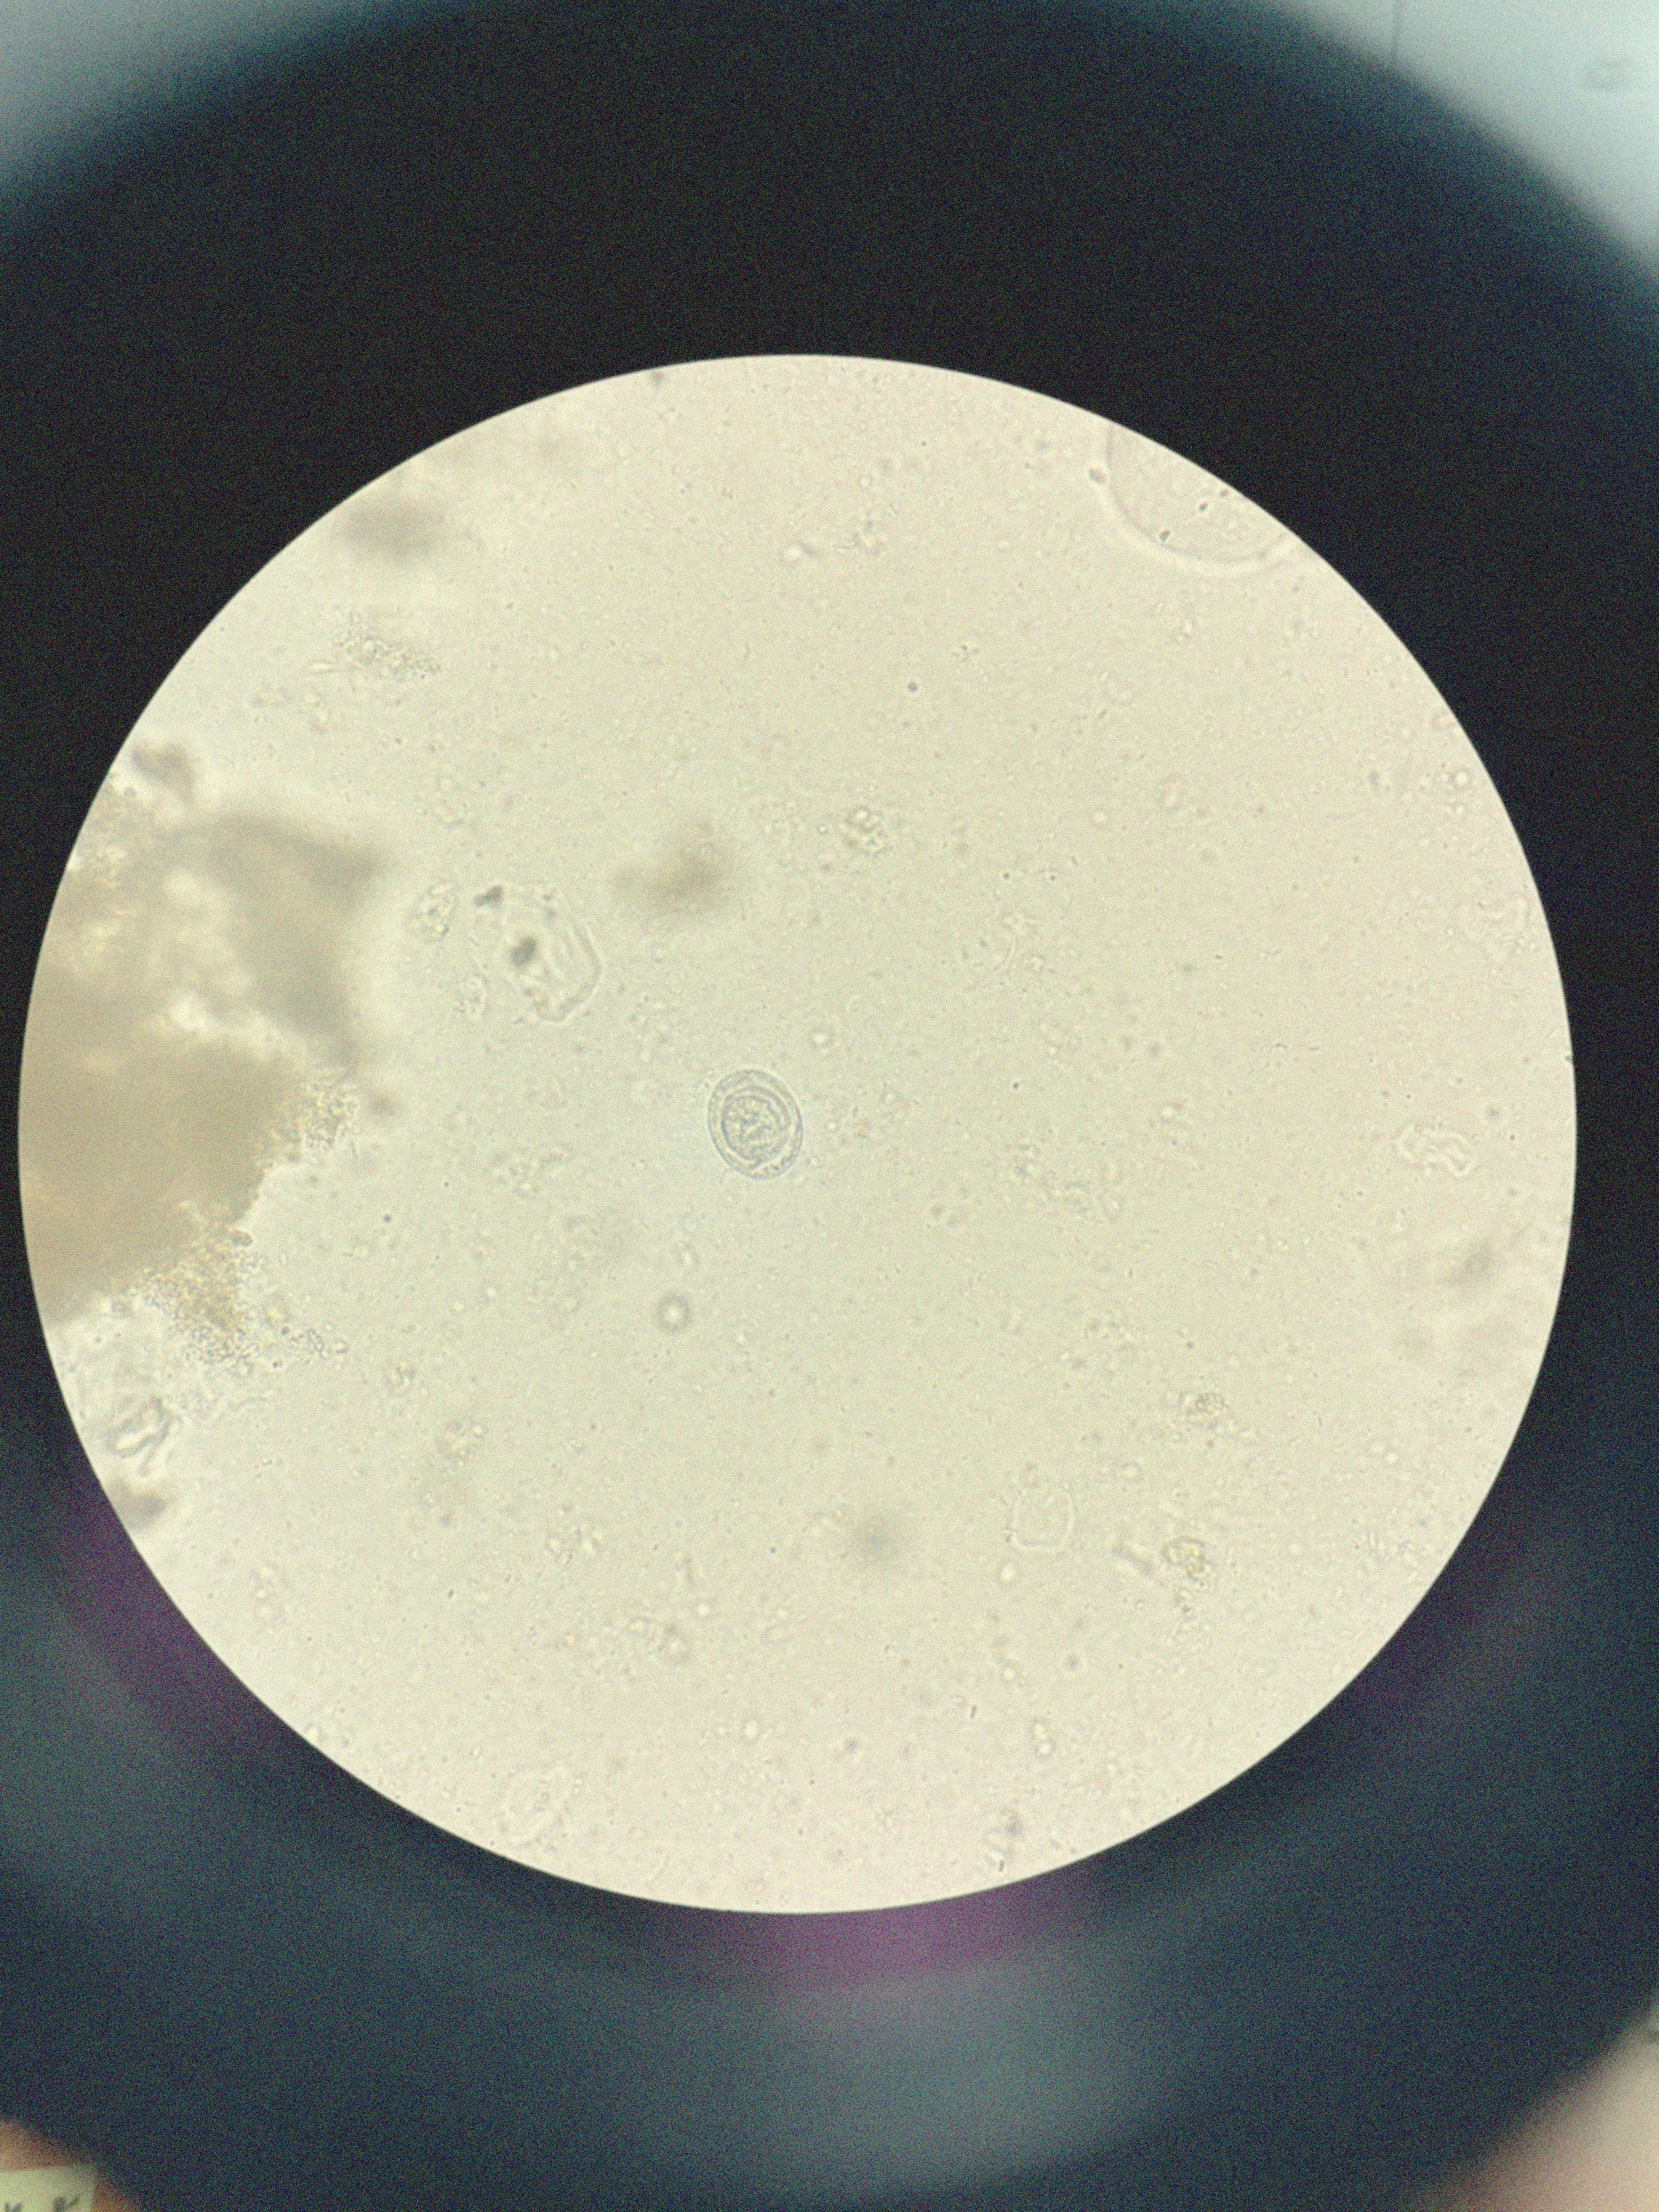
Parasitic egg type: Hymenolepis nana